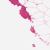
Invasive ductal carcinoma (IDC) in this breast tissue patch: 0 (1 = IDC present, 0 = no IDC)